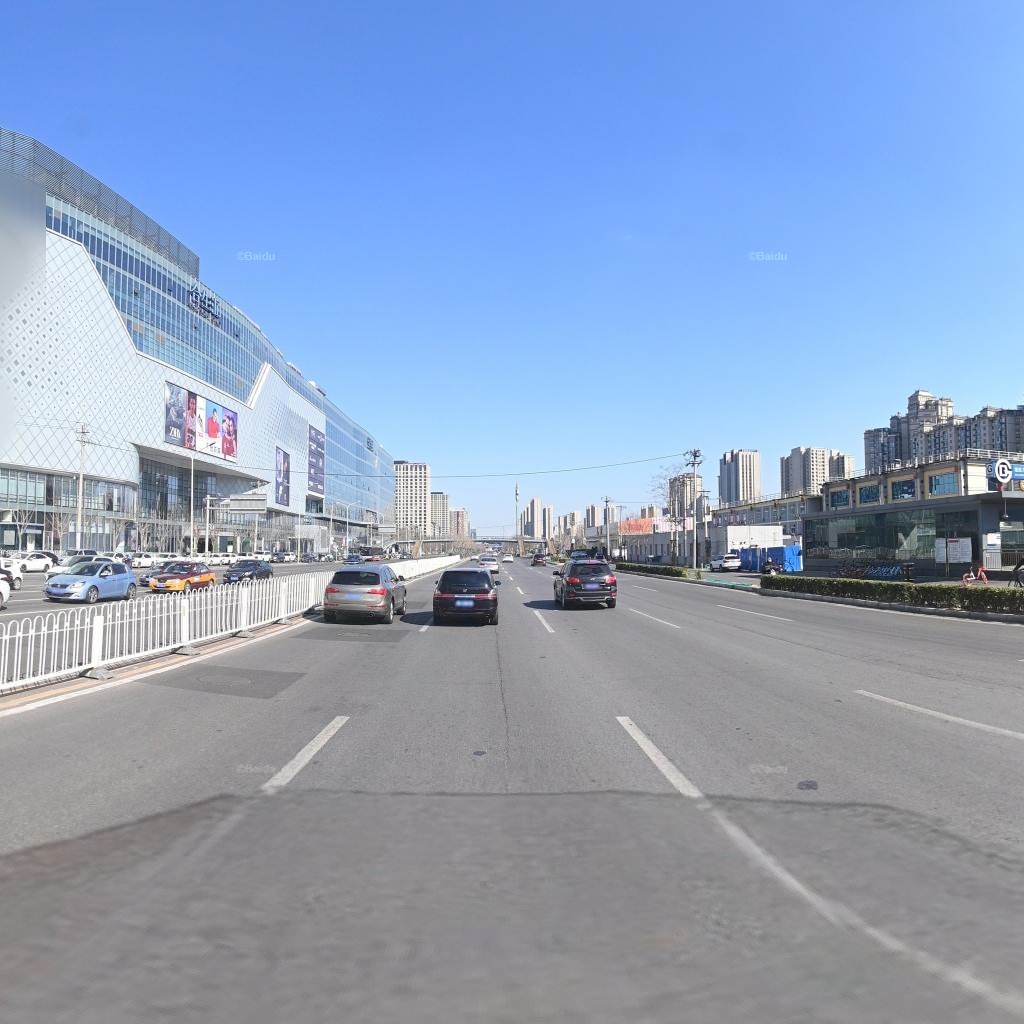
Region: Chaoyang
Road damage annotations: manhole cover, manhole cover, longitudinal crack